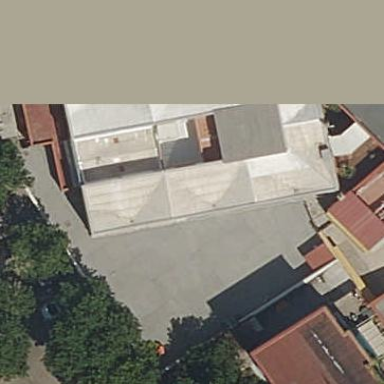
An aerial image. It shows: Kindergarten.